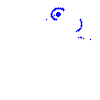
Particle: electron